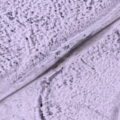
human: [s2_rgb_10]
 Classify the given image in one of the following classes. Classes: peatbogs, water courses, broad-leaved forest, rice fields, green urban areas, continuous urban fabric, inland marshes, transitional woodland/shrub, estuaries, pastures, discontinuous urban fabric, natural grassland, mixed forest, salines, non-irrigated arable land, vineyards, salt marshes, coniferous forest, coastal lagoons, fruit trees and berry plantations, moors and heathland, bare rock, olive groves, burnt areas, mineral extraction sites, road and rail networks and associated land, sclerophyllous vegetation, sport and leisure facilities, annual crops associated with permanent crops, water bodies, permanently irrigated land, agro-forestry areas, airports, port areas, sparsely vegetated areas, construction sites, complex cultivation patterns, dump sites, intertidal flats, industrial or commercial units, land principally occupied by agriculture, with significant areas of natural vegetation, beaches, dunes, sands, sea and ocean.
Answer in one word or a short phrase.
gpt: sea and ocean